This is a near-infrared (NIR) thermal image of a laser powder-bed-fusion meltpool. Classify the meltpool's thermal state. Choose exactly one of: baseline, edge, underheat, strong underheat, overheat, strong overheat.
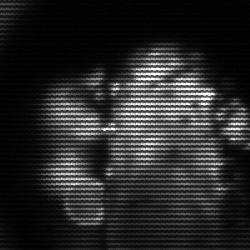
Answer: strong underheat